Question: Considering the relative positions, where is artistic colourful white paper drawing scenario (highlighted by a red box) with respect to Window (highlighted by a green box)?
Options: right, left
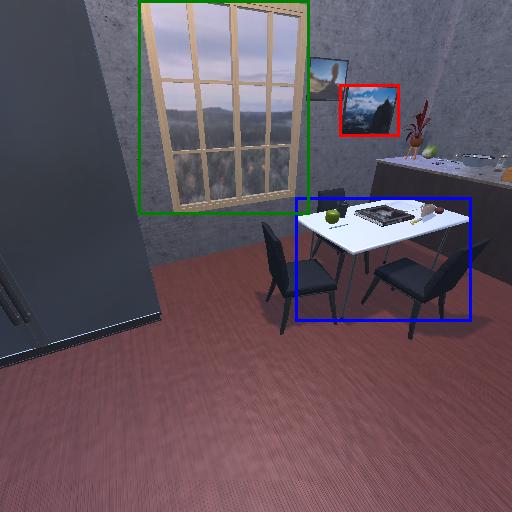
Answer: right